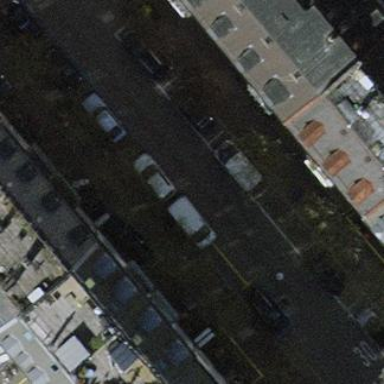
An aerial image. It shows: Parking lane designated for parking.